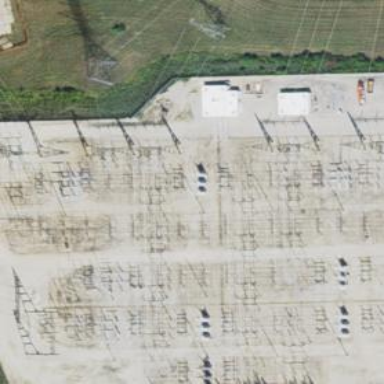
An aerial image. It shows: Switch for power supply.